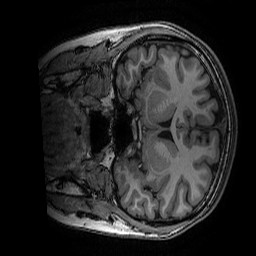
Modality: T1w
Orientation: coronal
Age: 19
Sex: female
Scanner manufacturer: ge
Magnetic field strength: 3 T
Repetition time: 0.007 s
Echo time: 0.00342 s